Field crop: maize
Growth stage: 2
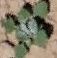
Species: chenopodium